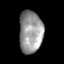
Tissue: skin
Cell type: Epithelial cells
Senescence score: 0.872
Nuclear area (px): 973
Mean DAPI intensity: 151.734